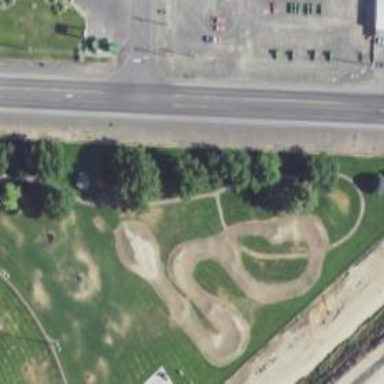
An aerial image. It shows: Cycling track within leisure land area.